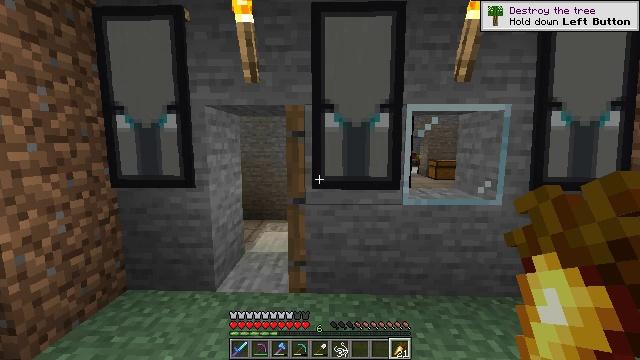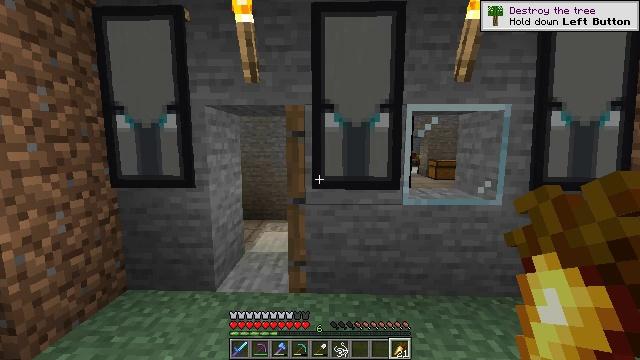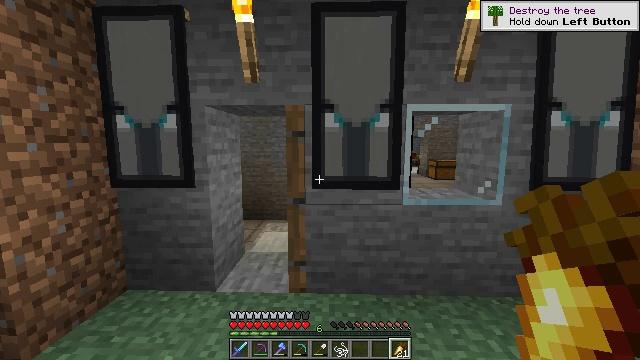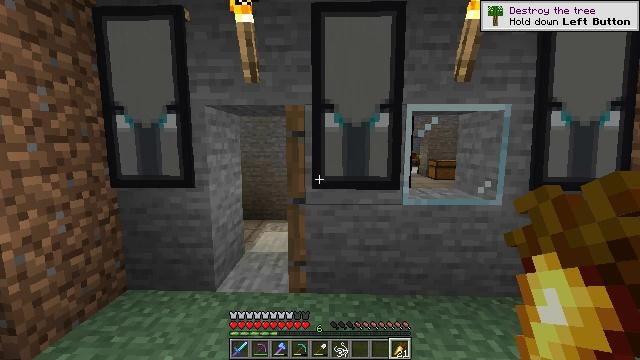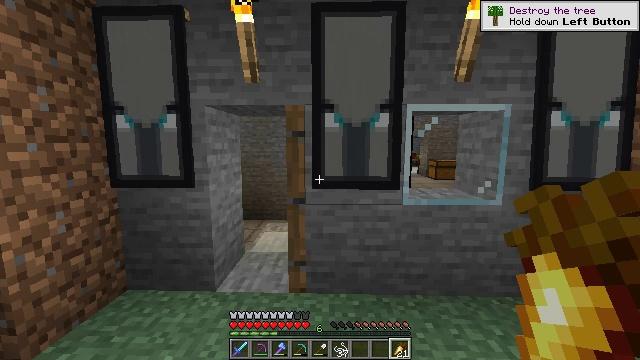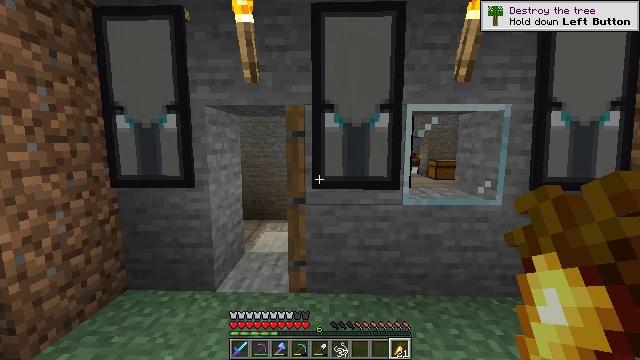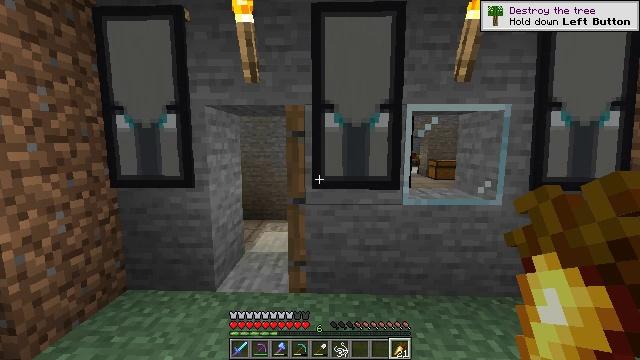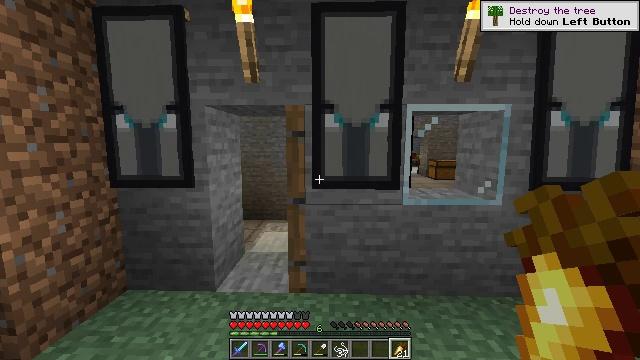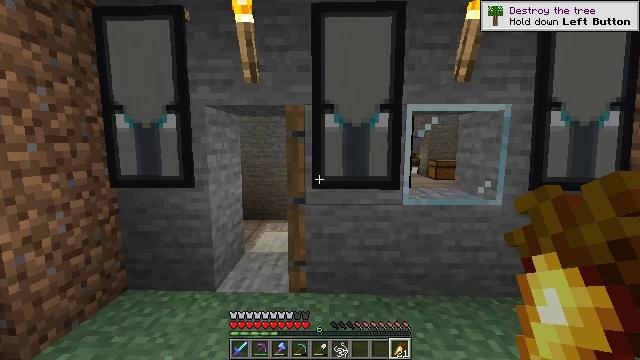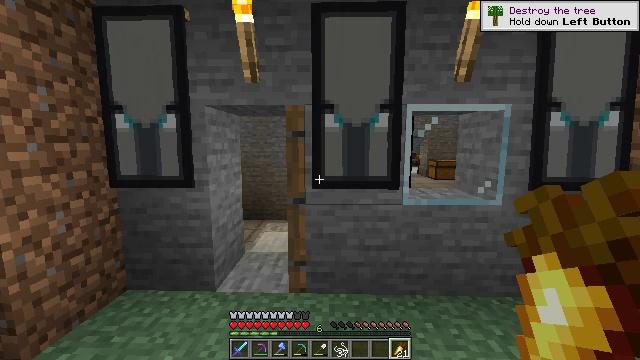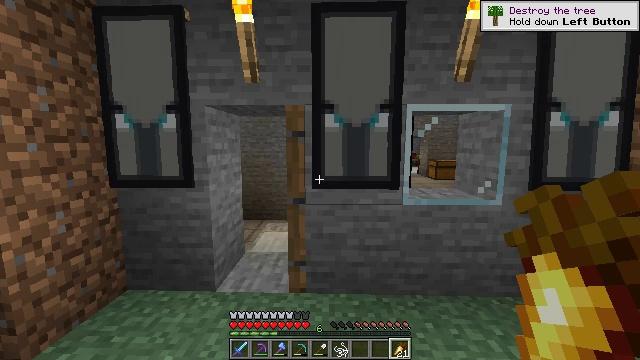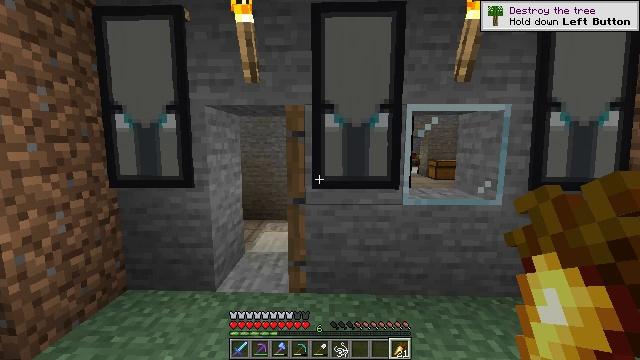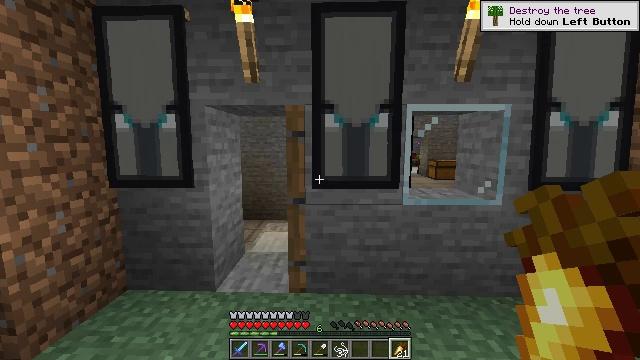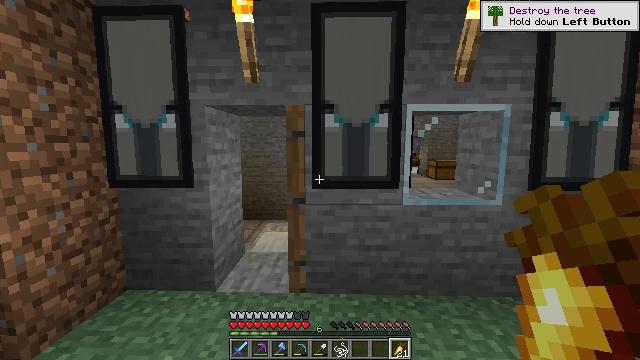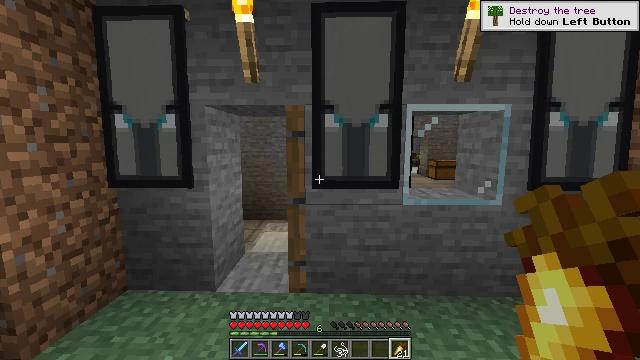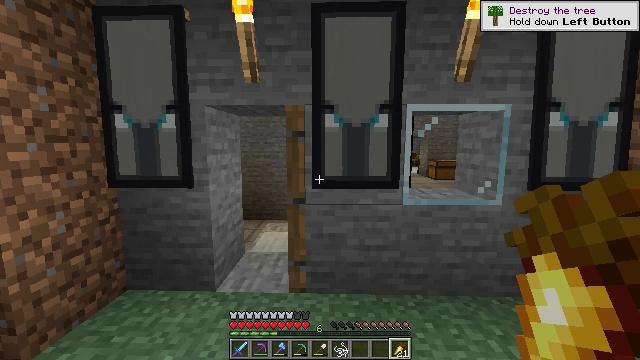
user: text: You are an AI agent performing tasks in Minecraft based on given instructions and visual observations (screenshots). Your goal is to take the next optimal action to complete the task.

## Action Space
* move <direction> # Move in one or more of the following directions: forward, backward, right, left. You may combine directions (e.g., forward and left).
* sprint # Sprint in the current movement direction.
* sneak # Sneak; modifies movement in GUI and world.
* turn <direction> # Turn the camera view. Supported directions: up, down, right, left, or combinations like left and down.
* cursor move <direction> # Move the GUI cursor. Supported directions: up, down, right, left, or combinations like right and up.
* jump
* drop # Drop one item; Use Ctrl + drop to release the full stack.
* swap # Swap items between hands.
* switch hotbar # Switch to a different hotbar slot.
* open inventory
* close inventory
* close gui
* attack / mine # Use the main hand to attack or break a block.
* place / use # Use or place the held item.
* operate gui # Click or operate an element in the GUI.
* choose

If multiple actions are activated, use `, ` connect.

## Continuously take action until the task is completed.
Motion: motion action
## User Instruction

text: Craft smooth stone in the furnace.
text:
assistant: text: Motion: no_op
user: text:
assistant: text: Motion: no_op
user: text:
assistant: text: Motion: no_op
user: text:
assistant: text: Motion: no_op
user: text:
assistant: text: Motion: no_op
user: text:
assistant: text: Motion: no_op
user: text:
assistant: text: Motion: no_op
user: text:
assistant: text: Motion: no_op
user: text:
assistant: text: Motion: no_op
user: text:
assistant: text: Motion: no_op
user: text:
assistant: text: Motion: no_op
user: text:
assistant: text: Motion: no_op
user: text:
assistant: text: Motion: no_op
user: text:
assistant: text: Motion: no_op
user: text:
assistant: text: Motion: no_op
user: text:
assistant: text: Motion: no_op
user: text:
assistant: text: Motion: no_op
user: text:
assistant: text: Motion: no_op
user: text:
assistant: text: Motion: no_op
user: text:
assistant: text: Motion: no_op
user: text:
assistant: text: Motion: no_op
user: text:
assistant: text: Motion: no_op
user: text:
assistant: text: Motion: no_op
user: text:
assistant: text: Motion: no_op
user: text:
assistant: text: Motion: no_op
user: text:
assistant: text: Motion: no_op
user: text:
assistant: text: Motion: no_op
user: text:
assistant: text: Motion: no_op
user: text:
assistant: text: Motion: no_op
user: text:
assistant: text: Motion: no_op